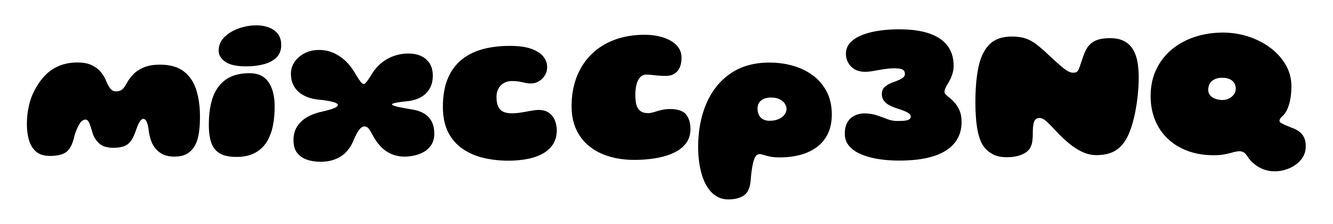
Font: Gluten_Black